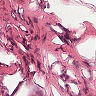
Metastatic tissue present: no